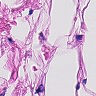
Metastatic tissue present: no